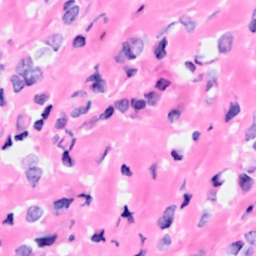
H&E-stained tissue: Breast